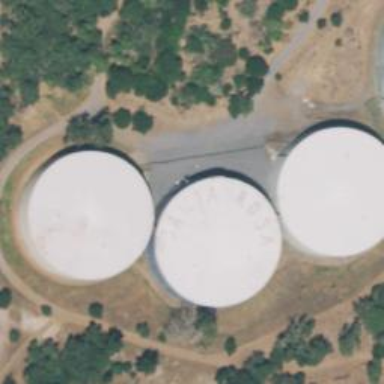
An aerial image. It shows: Storage tank building.